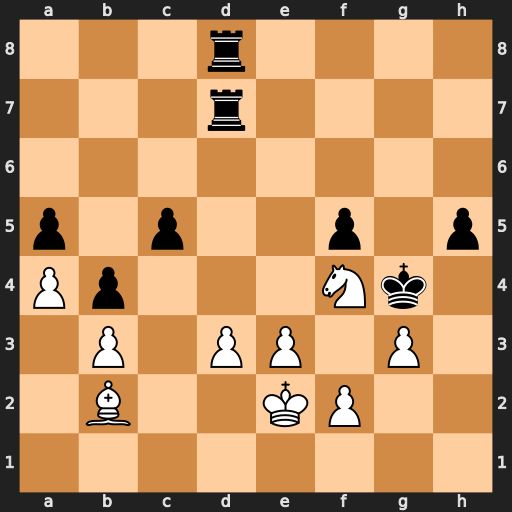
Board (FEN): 3r4/3r4/8/p1p2p1p/Pp3Nk1/1P1PP1P1/1B2KP2/8
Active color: w
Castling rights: -
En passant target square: -
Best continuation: Bf6 Rxd3 Nxd3